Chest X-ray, AP view. Patient: 62 years old, sex F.
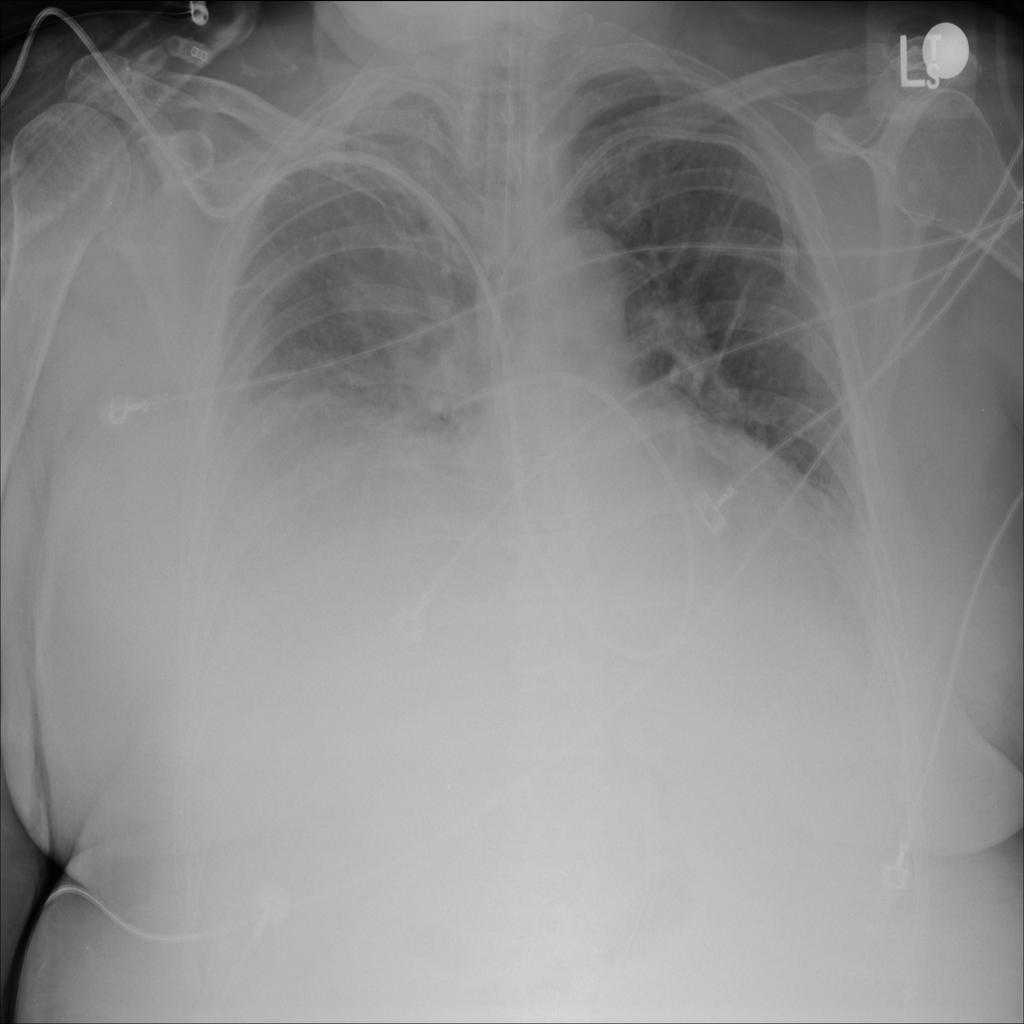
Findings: Consolidation